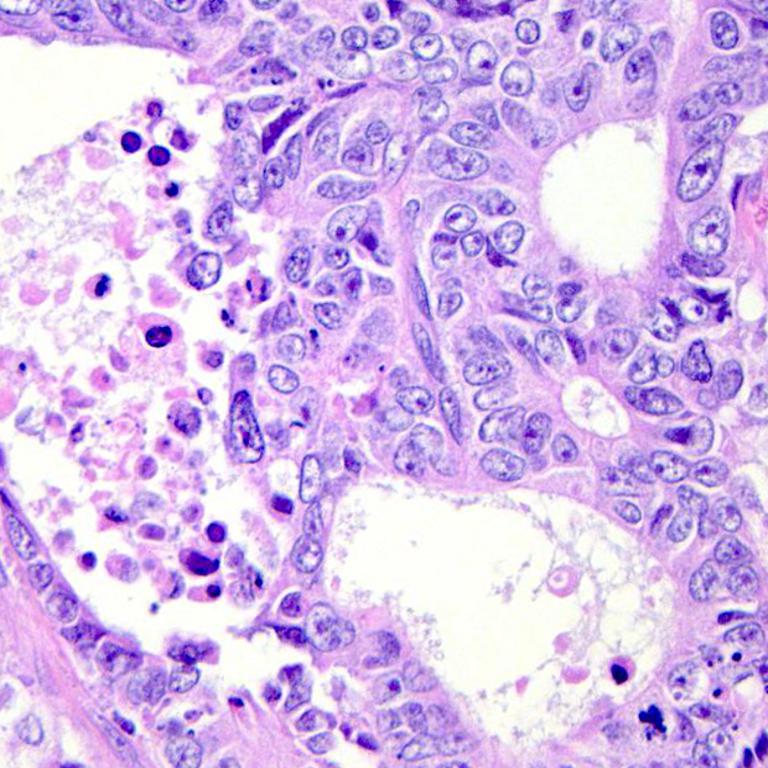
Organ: colon
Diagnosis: adenocarcinomas